Interaction volume radius: 5 \u00c5
Interaction volume height: 20 \u00c5
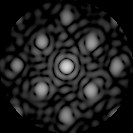
Disorder parameter: 0.3078